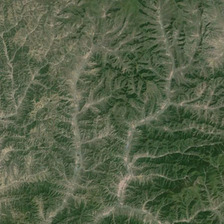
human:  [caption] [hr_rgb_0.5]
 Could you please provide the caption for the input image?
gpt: rolling hills with clear lines come into sight .

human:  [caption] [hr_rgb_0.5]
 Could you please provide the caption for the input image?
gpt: it is a large piece of green mountain .

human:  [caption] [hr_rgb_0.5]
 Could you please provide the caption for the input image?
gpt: rolling hills with clear lines come into sight .

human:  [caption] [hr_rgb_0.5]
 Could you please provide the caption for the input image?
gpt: it is a large piece of green mountain .

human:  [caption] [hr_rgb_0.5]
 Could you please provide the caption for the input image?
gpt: it is a large piece of green mountain .